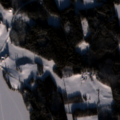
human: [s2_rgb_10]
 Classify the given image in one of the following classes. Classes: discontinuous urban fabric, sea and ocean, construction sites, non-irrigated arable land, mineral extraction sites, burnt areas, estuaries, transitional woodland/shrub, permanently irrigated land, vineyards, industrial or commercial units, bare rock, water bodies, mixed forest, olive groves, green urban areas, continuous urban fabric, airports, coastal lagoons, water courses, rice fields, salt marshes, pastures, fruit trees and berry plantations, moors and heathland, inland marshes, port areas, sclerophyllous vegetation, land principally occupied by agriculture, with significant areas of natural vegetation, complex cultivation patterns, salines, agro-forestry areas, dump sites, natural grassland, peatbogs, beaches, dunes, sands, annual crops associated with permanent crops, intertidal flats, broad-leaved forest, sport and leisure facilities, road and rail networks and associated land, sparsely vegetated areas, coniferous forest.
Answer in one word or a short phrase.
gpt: non-irrigated arable land, land principally occupied by agriculture, with significant areas of natural vegetation, coniferous forest, mixed forest, water bodies